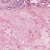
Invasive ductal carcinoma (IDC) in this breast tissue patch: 0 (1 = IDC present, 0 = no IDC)